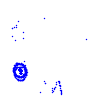
Particle: pion